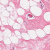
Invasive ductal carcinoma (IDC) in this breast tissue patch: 0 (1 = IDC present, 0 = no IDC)